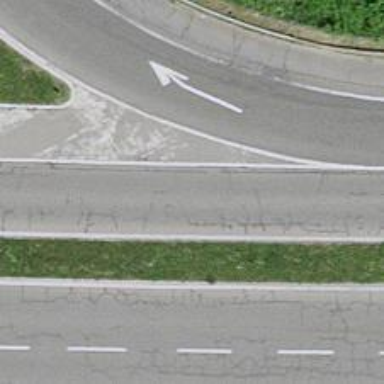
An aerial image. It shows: Secondary road with asphalt surface.